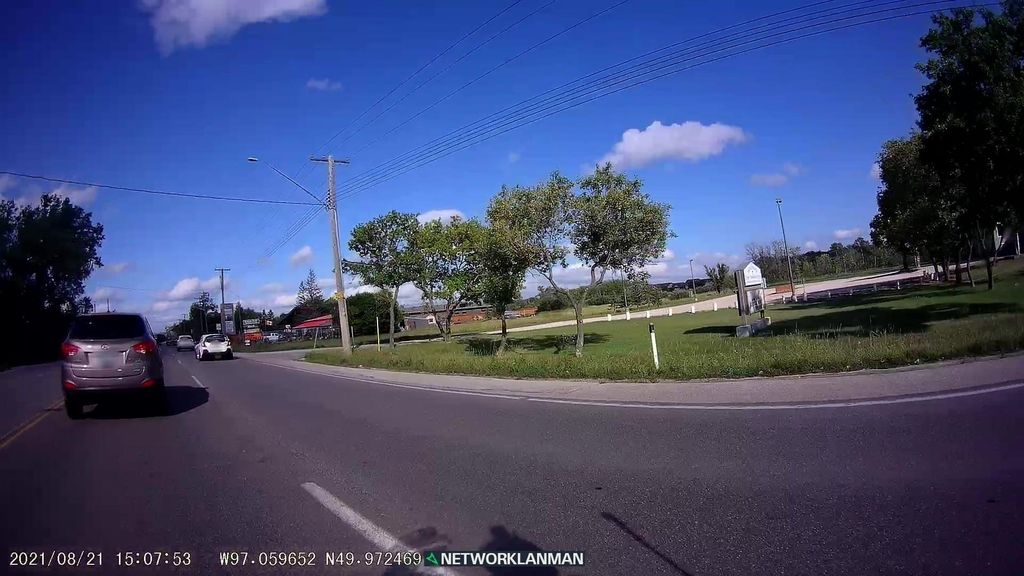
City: winnipeg